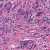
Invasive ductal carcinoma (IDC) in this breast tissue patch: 1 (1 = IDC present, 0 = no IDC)